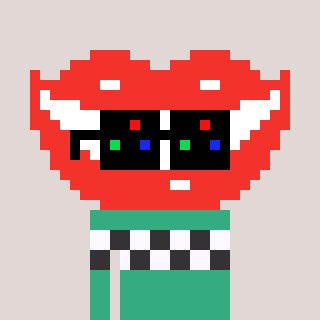
a pixel art character with square black sunglasses, a smile-shaped head and a teal-colored body on a warm background